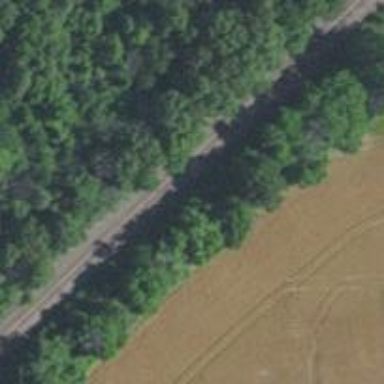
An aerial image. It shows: Railway track.